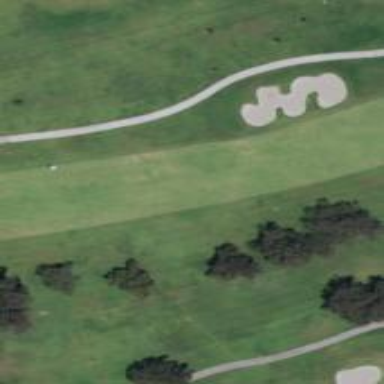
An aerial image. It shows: Golf hole.